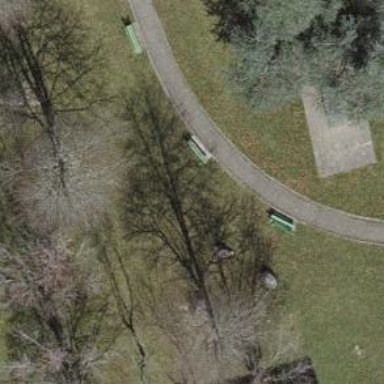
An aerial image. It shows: Bench for seating.